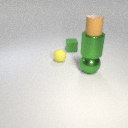
large green metal cylinder below small brown rubber cylinder